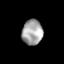
Tissue: skin
Cell type: Epithelial cells
Senescence score: 0.2766
Nuclear area (px): 511
Mean DAPI intensity: 164.857